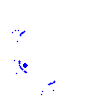
Particle: electron